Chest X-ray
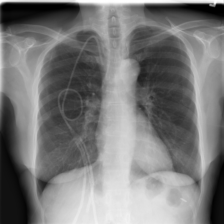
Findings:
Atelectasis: negative
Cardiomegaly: negative
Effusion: negative
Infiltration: negative
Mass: negative
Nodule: negative
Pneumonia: negative
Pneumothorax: negative
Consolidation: negative
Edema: negative
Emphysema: negative
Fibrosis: negative
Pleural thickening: negative
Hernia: negative